Interaction volume radius: 5 \u00c5
Interaction volume height: 30 \u00c5
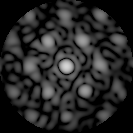
Disorder parameter: 0.488